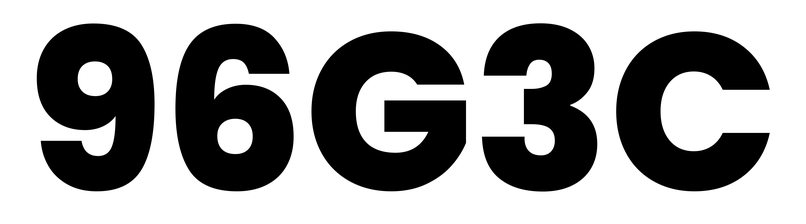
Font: Poppins-ExtraBold